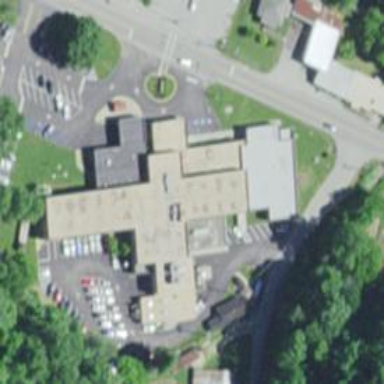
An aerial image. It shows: Hospital.